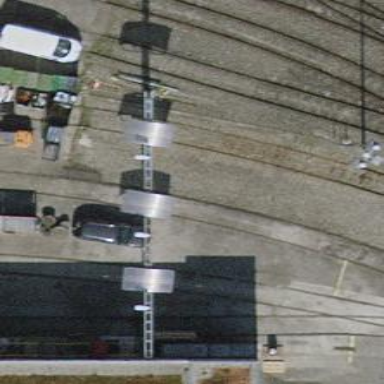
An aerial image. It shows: Light rail yard with one track. The yard is electrified with contact line.